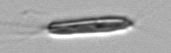
Label: Chrysochromulina